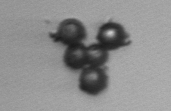
Label: bead